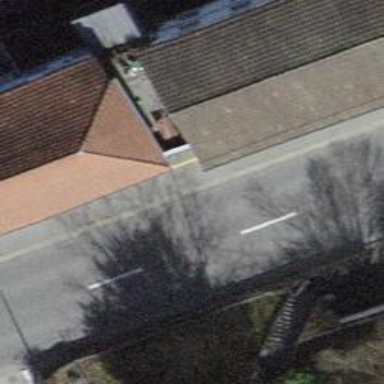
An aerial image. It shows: Paved sidewalk along the footway.